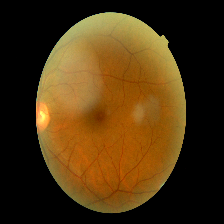
Diabetic retinopathy grade: Mild